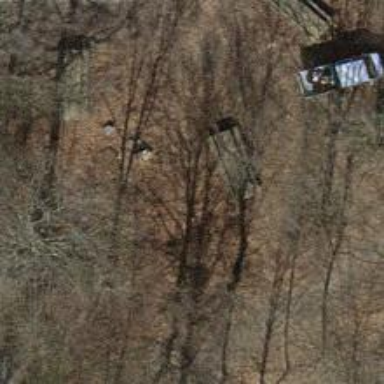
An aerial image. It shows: Picnic table located in leisure land area.